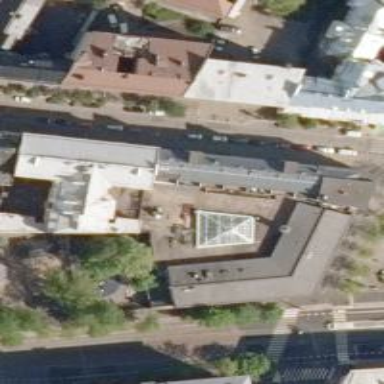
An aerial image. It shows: Gabled roof made of metal on apartment building.